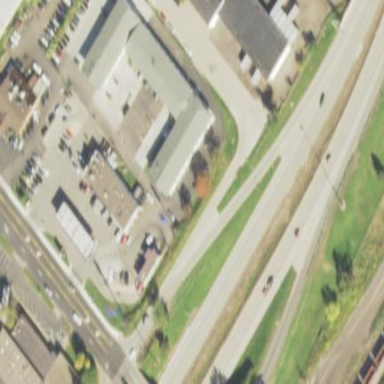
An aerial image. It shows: Building that is motel.